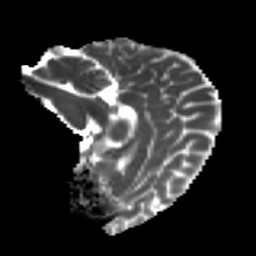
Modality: MD
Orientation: sagittal
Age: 55
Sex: female
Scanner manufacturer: ge
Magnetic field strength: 3 T
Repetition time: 7.8 s
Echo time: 0.0609 s